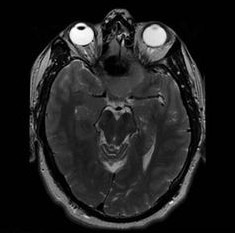
Label: notumor